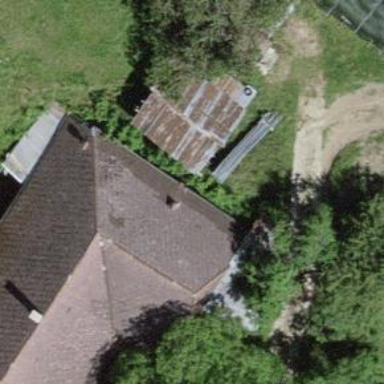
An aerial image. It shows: Farm building.